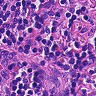
Metastatic tissue present: no